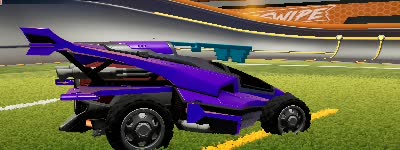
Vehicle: aftershock